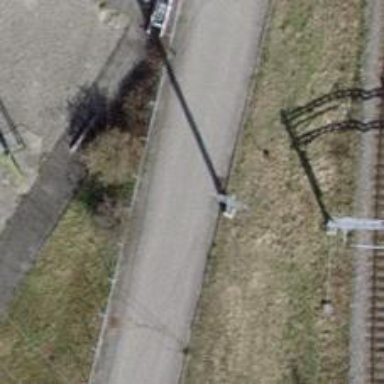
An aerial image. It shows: Lift gate barrier.